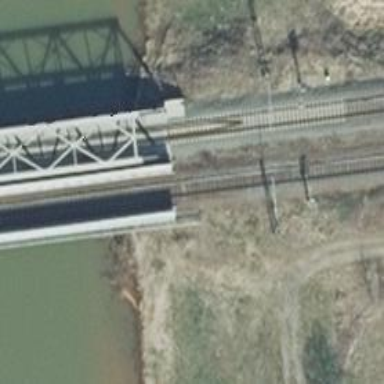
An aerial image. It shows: Bridge over railway with electrified contact lines.